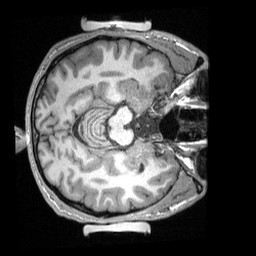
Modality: T1w
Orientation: axial
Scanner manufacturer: siemens
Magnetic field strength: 3 T
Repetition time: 2.3 s
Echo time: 0.00308 s